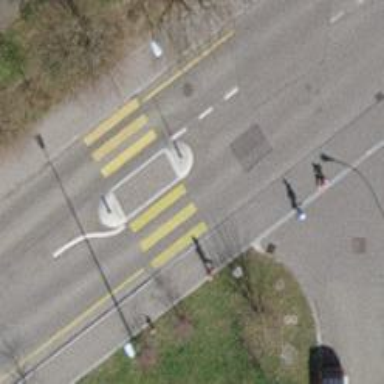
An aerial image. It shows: Zebra crossing on the road.